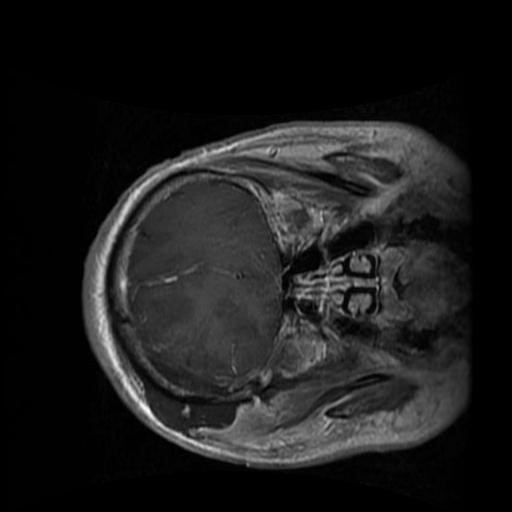
Label: brain_glioma